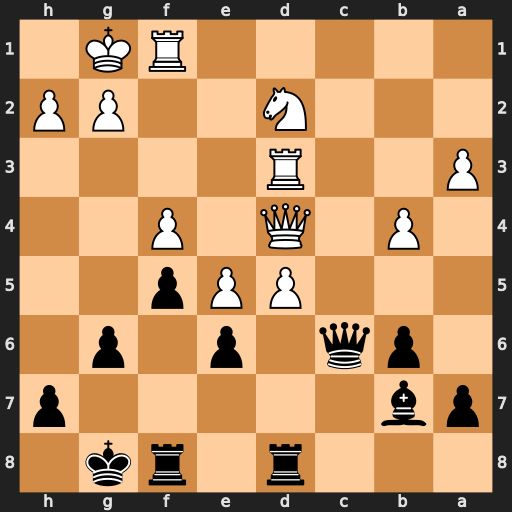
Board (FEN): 3r1rk1/pb5p/1pq1p1p1/3PPp2/1P1Q1P2/P2R4/3N2PP/5RK1
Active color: b
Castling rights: -
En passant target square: -
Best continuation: Rxd5 Qxd5 exd5